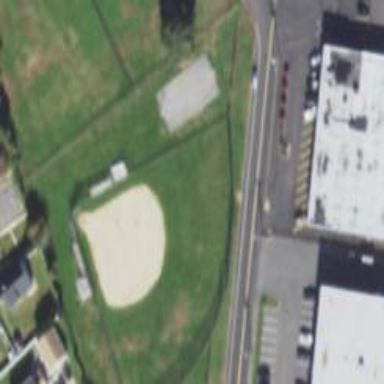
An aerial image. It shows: Baseball pitch for leisure and sports activities.